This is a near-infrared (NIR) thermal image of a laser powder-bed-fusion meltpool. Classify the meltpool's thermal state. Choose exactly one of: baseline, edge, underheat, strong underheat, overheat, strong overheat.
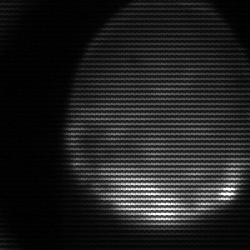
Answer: edge